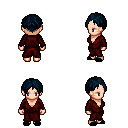
a pixel art fantasy rpg character, female body template, human, light skin, red robe, white pants, raven parted hairstyle, black slippers, four views (front, back, left, right), 2x2 character sprite sheet, small pixel art, hard edges, no anti-aliasing